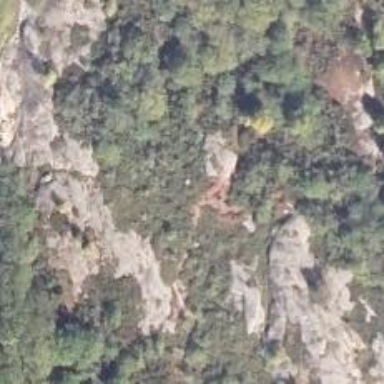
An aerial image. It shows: Landscape of bare rock.